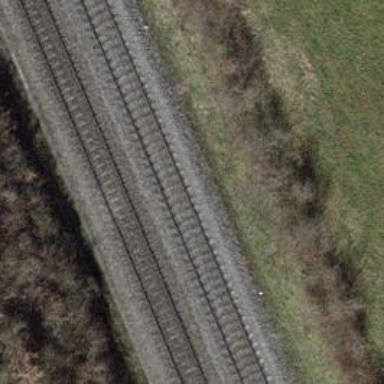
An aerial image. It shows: Single-track railway with electrified contact lines.